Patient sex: M
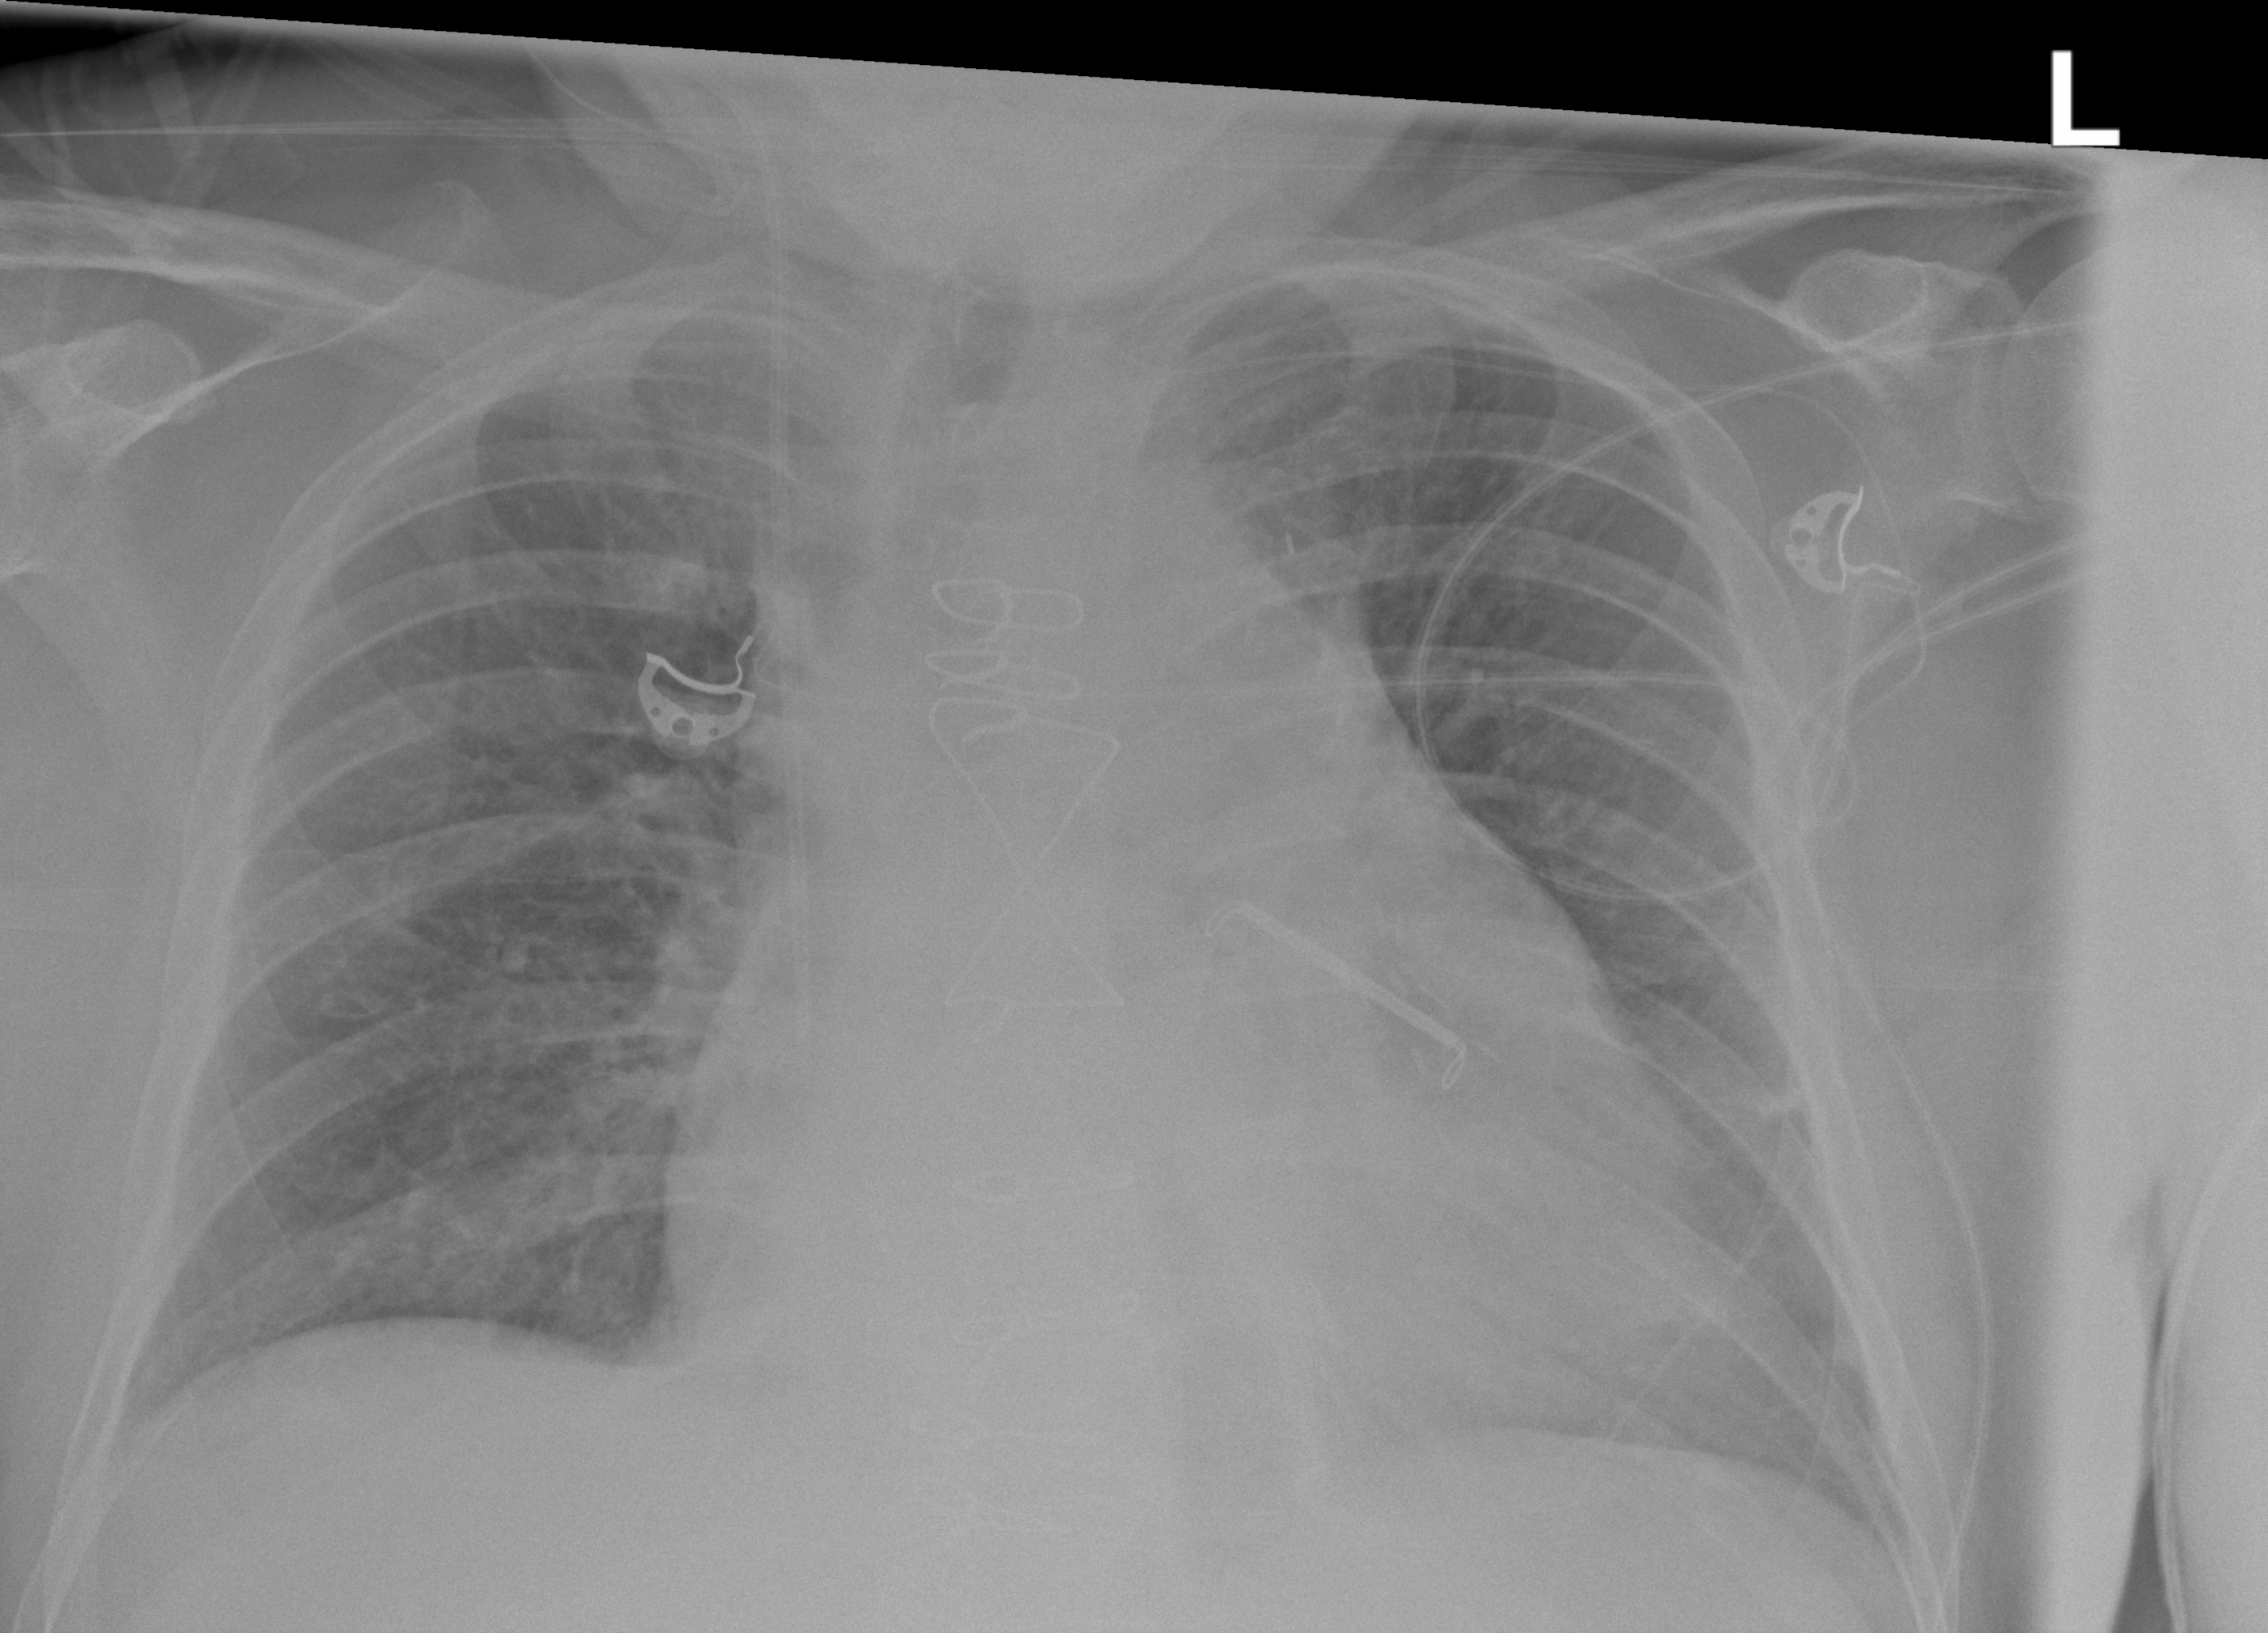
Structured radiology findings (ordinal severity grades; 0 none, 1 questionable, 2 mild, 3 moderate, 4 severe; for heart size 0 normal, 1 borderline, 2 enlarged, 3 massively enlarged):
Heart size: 2
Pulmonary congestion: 0
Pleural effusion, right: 0
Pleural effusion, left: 0
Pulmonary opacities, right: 0
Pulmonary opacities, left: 0
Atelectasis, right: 1
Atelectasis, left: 2